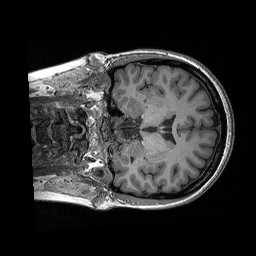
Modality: T1w
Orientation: coronal
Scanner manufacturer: siemens
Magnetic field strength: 3 T
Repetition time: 2.3 s
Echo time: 0.00298 s